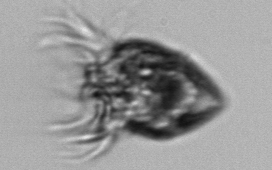
Label: Strombidium_morphotype1